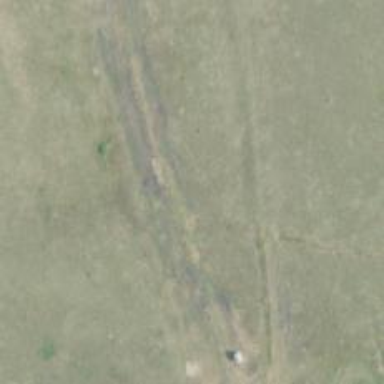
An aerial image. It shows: Preserved railway.